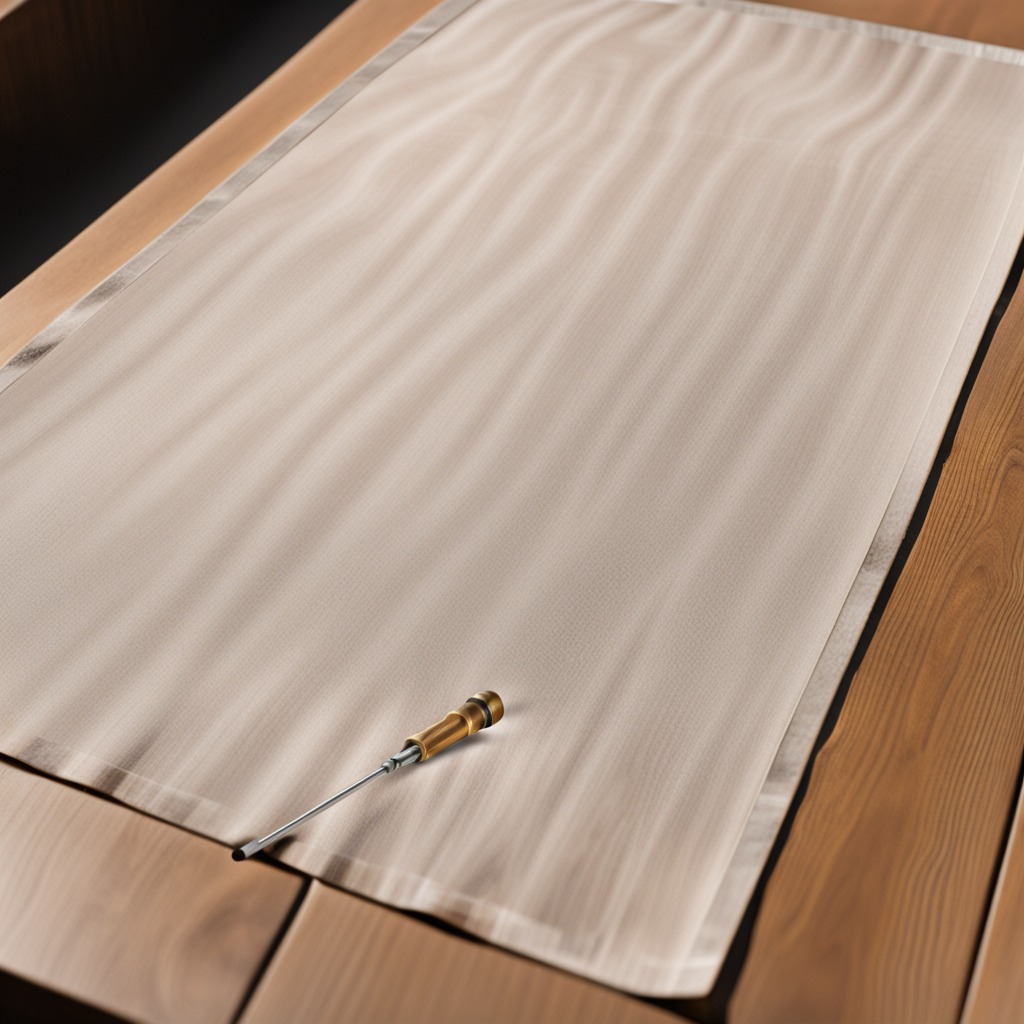
A screwdriver lies on the wooden table in the outdoor workshop.